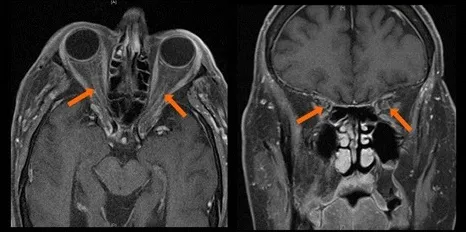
MRI orbits after onset of right eye vision loss, demonstrating subtle circumferential perineural enhancement of bilateral optic nerves, demonstrated on axial and coronal views consistent with optic nerve inflammation (highlighted by the arrows).
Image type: radiology (mri)